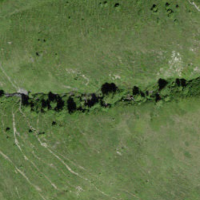
EUNIS habitat code: 23
Species observed at this site:
Erithacus rubecula
Anthus spinoletta
Aquila chrysaetos
Pica pica
Phoenicurus ochruros
Regulus regulus
Garrulus glandarius
Turdus viscivorus
Fringilla coelebs
Pyrrhocorax graculus
Falco tinnunculus
Corvus corax
Turdus merula